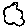
Label: cloud